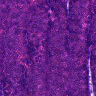
Metastatic tissue present: no